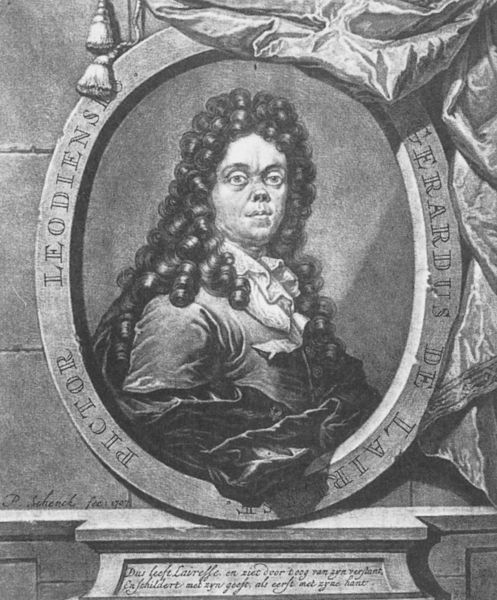
Titel: Porträt des Gérad de Lairesse
Künstler: Pieter Schenk
Schlagwörter: mann, mund, nase, symbol, hemd, augen, barock, kragen, bildnis, portrait, porträt, gewand, haare, locken, oval, perücke, schrift, inschrift, draperie, kordel, quaste, schwein, druck, stich, text, herrscher, vorhand, perrücke, vothang, pictor, herrschaftssymbol, halbportrat, leodiens